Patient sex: M
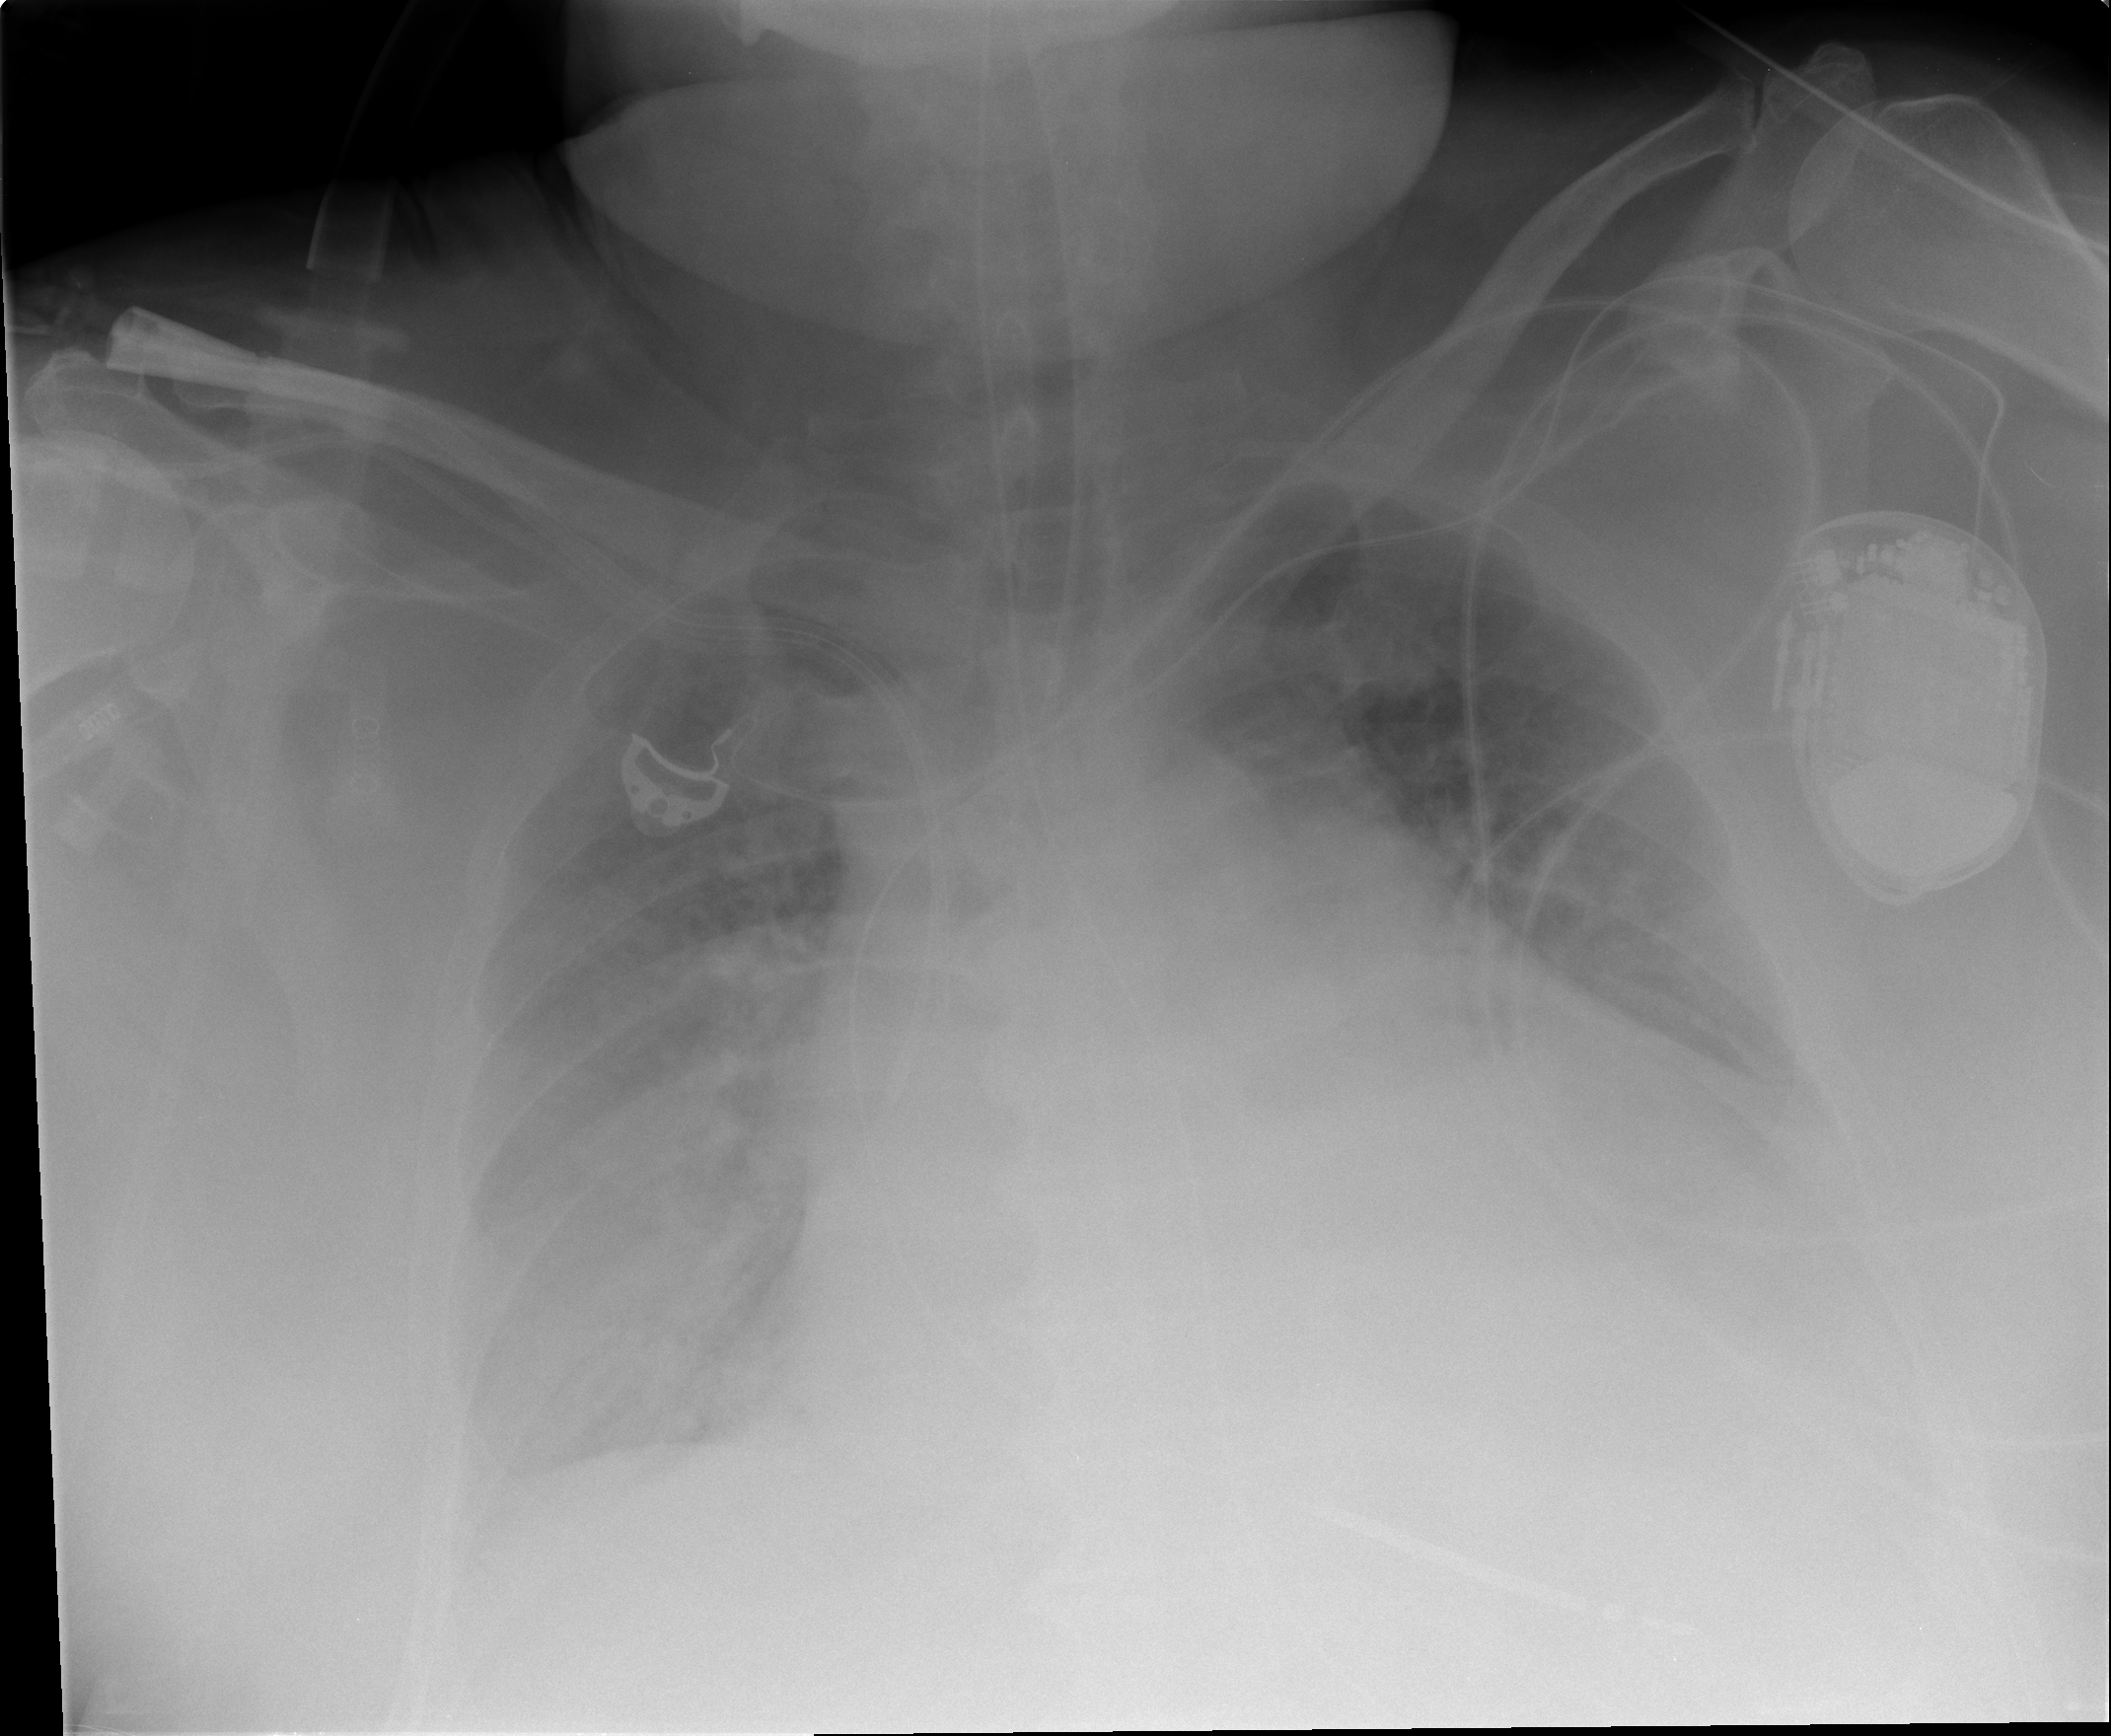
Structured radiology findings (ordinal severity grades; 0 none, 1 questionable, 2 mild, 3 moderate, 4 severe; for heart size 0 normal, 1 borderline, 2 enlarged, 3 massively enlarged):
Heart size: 2
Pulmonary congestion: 3
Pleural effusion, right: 2
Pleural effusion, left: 2
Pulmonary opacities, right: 3
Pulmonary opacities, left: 2
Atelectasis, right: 2
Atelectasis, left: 0